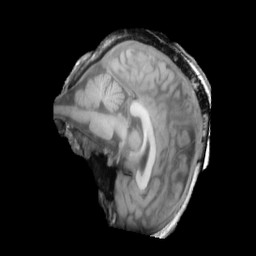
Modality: T1w
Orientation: sagittal
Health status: ill
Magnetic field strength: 3 T